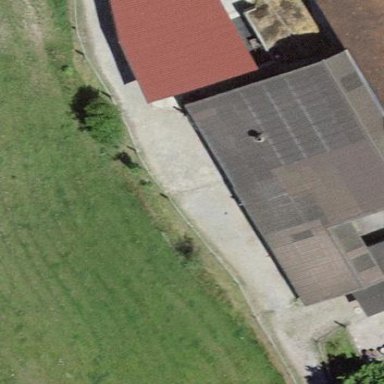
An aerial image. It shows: Stable building.